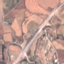
Land use / land cover: Highway